Question: I dynamically declared some horizontal layouts witch contains some elements like ImageButtons, Buttons, and TextViews, these elements centrally oriented, all of the elements are oriented perfectly but the TextViews. I tried both declaring them directly like the rest of the elements and declaring them each inside a vertical layout but both didn't work:

that's my code:
'''
// the layout params for the Horizontal Layout
LinearLayout.LayoutParams lp_icon = new LinearLayout.LayoutParams(
LinearLayout.LayoutParams.WRAP_CONTENT,
0, 1);
lp_icon.setMargins(10, 15, 5, 0);
// the layout params for the elements that contained in the horizontal LinearLayout
LinearLayout.LayoutParams lp_ineer_ver = new LinearLayout.LayoutParams(
LinearLayout.LayoutParams.MATCH_PARENT,
LinearLayout.LayoutParams.MATCH_PARENT, Gravity.CENTER);
// the layout params for the TextViews
LinearLayout.LayoutParams tests = new LinearLayout.LayoutParams(
LinearLayout.LayoutParams.WRAP_CONTENT,
LinearLayout.LayoutParams.WRAP_CONTENT, Gravity.CENTER);
// the layout params for the vertical layouts that contaion TextViews
LinearLayout.LayoutParams temp_lay = new LinearLayout.LayoutParams(
0,
LinearLayout.LayoutParams.WRAP_CONTENT, Gravity.CENTER);
temp_lay.weight = 1;
// the elements declaration
icon1.setLayoutParams(lp_icon);// icon1 is then horizontal LinearLayout
icon1.setBackgroundResource(R.drawable.ac_overlay);
icon1.setOrientation(LinearLayout.HORIZONTAL);
icon1.setTag(NORMAL);
// TextView contained in a vertical Layout
LinearLayout lay = new LinearLayout(this);
icon1.addView(lay);
lay.setLayoutParams(temp_lay);
lay.setBackgroundColor(Color.TRANSPARENT);
lay.setOrientation(LinearLayout.VERTICAL);
TextView text1 = new TextView(this);
lay.addView(text1);
text1.setLayoutParams(tests);
text1.setText("Master Bedroom");
text1.setTextSize(12);
text1.setTextColor(Color.WHITE);
// other elements
ImageButton image = new ImageButton(this);
icon1.addView(image);
image.setLayoutParams(lp_ineer_ver);
image.setImageResource(R.drawable.grpbuttonfocus6);
image.setBackgroundColor(Color.TRANSPARENT);
Button testbut = new Button(this);
icon1.addView(testbut);
testbut.setLayoutParams(lp_ineer_ver);
testbut.setText(" 8");
testbut.setTextSize(12);
testbut.setBackgroundColor(Color.TRANSPARENT);
testbut.setTextColor(Color.WHITE);
ImageButton testcol = new ImageButton(this);
icon1.addView(testcol);
testcol.setLayoutParams(lp_ineer_ver);
testcol.setImageResource(R.drawable.home_cool);
testcol.setBackgroundColor(Color.TRANSPARENT);
// the TextView that's declared directly in the Horizontal Layout
TextView text2 = new TextView(this);
icon1.addView(text2);
text2.setLayoutParams(lp_ineer_ver);
text2.setText("00");
text2.setTextSize(12);
'''
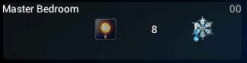
Answer: Try this..
Juse two changes in your code like below for first textview 'icon1.addView(text1);' and the last textview 'text2.setLayoutParams(tests);'
First
'''
TextView text1 = new TextView(this);
icon1.addView(text1); //correction here
text1.setLayoutParams(tests);
text1.setText("Master Bedroom");
text1.setTextSize(12);
'''
and Second
'''
TextView text2 = new TextView(this);
icon1.addView(text2);
text2.setLayoutParams(tests); //correction here
text2.setText("00");
text2.setTextSize(12);
'''